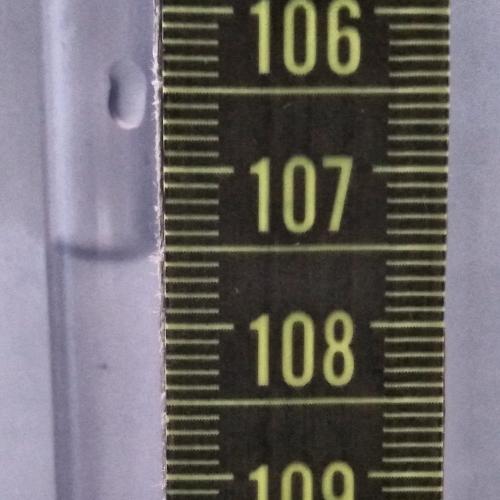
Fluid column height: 107.6 cm